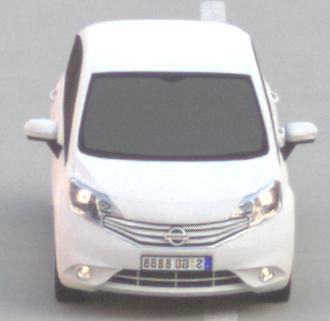
Make: Nissan
Model: Note 1.2
Detailed model: Note (E12) (10/13 - 12/16)
Model produced from: 2013/10
Model produced until: 2015/09
Doors: 5
Color: white
Road condition: dry road
Daytime: sunrise or sunset
Contrast: low contrast